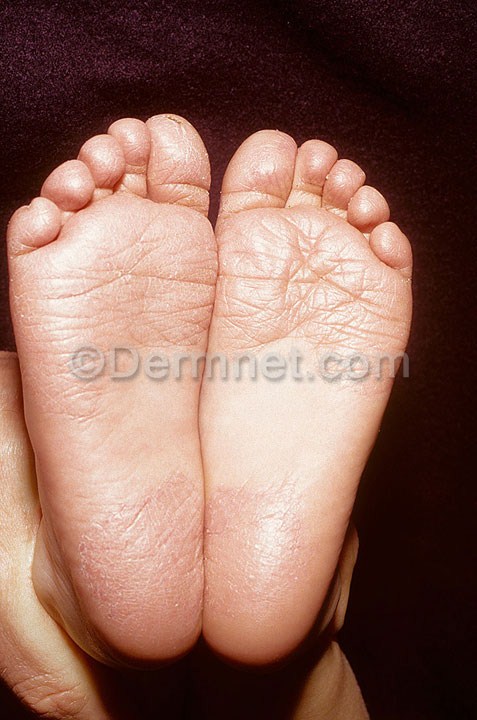
Disease: Eczema Photos